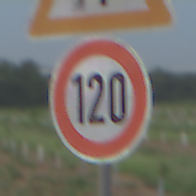
Verkehrszeichen: Geschwindigkeit120
Zusatzzeichen oben: EinseitigVerengteFahrbahnLinks
Umgebung: Outdoor, Nature
Tageszeit: SunriseSunset
Wetter: PartlyCloudy
Licht: Natural
Jahreszeit: NotSpecified
Kontrast: LowContrast